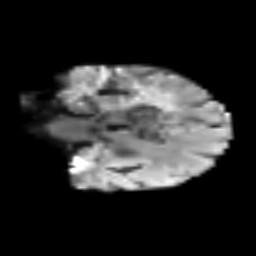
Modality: T2w
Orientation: coronal
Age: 54
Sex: male
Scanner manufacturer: siemens
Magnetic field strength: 3 T
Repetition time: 3.2 s
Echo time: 0.081 s